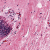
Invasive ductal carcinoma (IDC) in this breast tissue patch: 0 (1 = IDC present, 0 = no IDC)